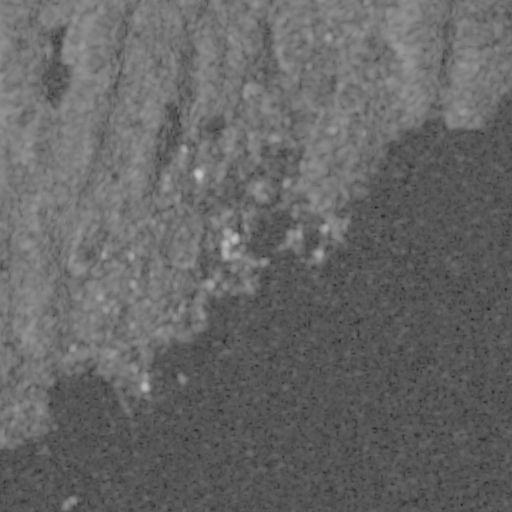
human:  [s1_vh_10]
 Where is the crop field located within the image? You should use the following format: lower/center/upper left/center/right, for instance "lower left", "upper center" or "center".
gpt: The crop field is located in the upper center of the image.
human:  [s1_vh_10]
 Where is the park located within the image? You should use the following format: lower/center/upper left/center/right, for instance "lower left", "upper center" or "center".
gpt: The park is located in the upper center of the image.
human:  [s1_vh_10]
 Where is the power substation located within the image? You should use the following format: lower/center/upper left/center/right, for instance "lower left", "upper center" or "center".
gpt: The power substation is located in the upper center of the image.
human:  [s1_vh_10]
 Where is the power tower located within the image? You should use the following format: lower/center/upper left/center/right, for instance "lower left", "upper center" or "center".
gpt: The power tower is located in the upper left of the image.
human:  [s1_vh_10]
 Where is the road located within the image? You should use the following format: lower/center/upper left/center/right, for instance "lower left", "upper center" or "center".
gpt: There is no road in the image.

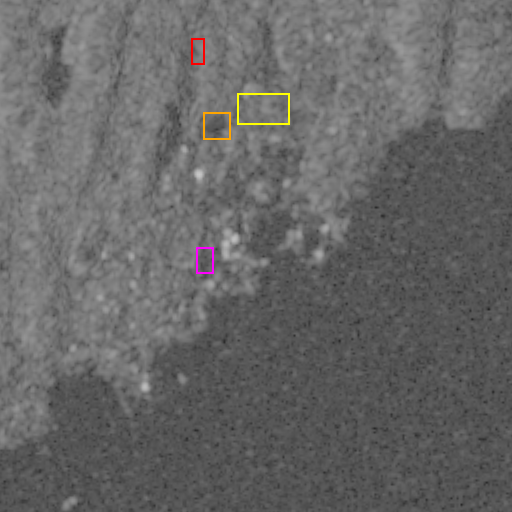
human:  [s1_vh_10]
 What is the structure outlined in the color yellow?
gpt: The structure outlined in yellow is a crop field.
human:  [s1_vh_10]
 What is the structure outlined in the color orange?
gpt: The structure outlined in orange is a park.
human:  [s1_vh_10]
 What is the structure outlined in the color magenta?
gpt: The structure outlined in magenta is a parking lot.
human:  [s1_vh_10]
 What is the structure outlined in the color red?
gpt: The structure outlined in red is a power substation.
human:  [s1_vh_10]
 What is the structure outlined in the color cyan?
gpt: There is no cyan outline.